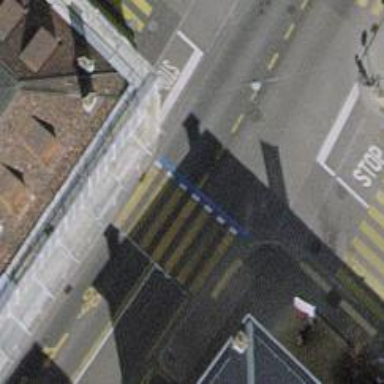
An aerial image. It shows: Marked zebra crossing on the road.